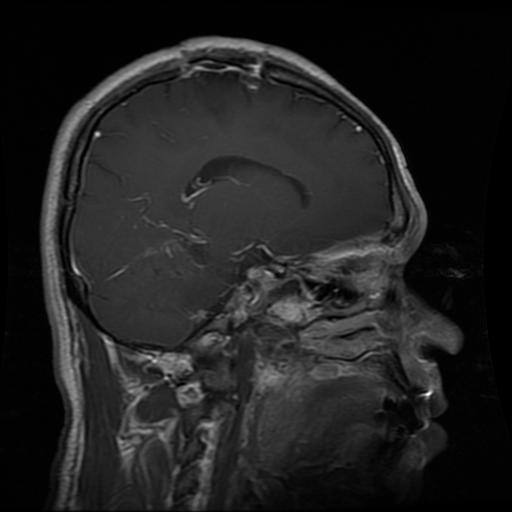
Label: glioma